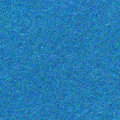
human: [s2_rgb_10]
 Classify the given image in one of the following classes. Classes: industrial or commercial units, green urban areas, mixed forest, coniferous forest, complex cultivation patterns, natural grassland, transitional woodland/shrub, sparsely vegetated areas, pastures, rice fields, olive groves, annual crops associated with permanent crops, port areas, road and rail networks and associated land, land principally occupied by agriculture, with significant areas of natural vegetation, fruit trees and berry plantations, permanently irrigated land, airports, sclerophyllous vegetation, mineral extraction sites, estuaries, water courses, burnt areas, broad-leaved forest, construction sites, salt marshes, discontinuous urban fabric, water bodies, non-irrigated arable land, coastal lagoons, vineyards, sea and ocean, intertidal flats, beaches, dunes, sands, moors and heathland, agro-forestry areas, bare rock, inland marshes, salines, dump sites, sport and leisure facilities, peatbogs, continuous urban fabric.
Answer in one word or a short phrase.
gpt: sea and ocean